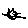
Label: cat